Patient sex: M
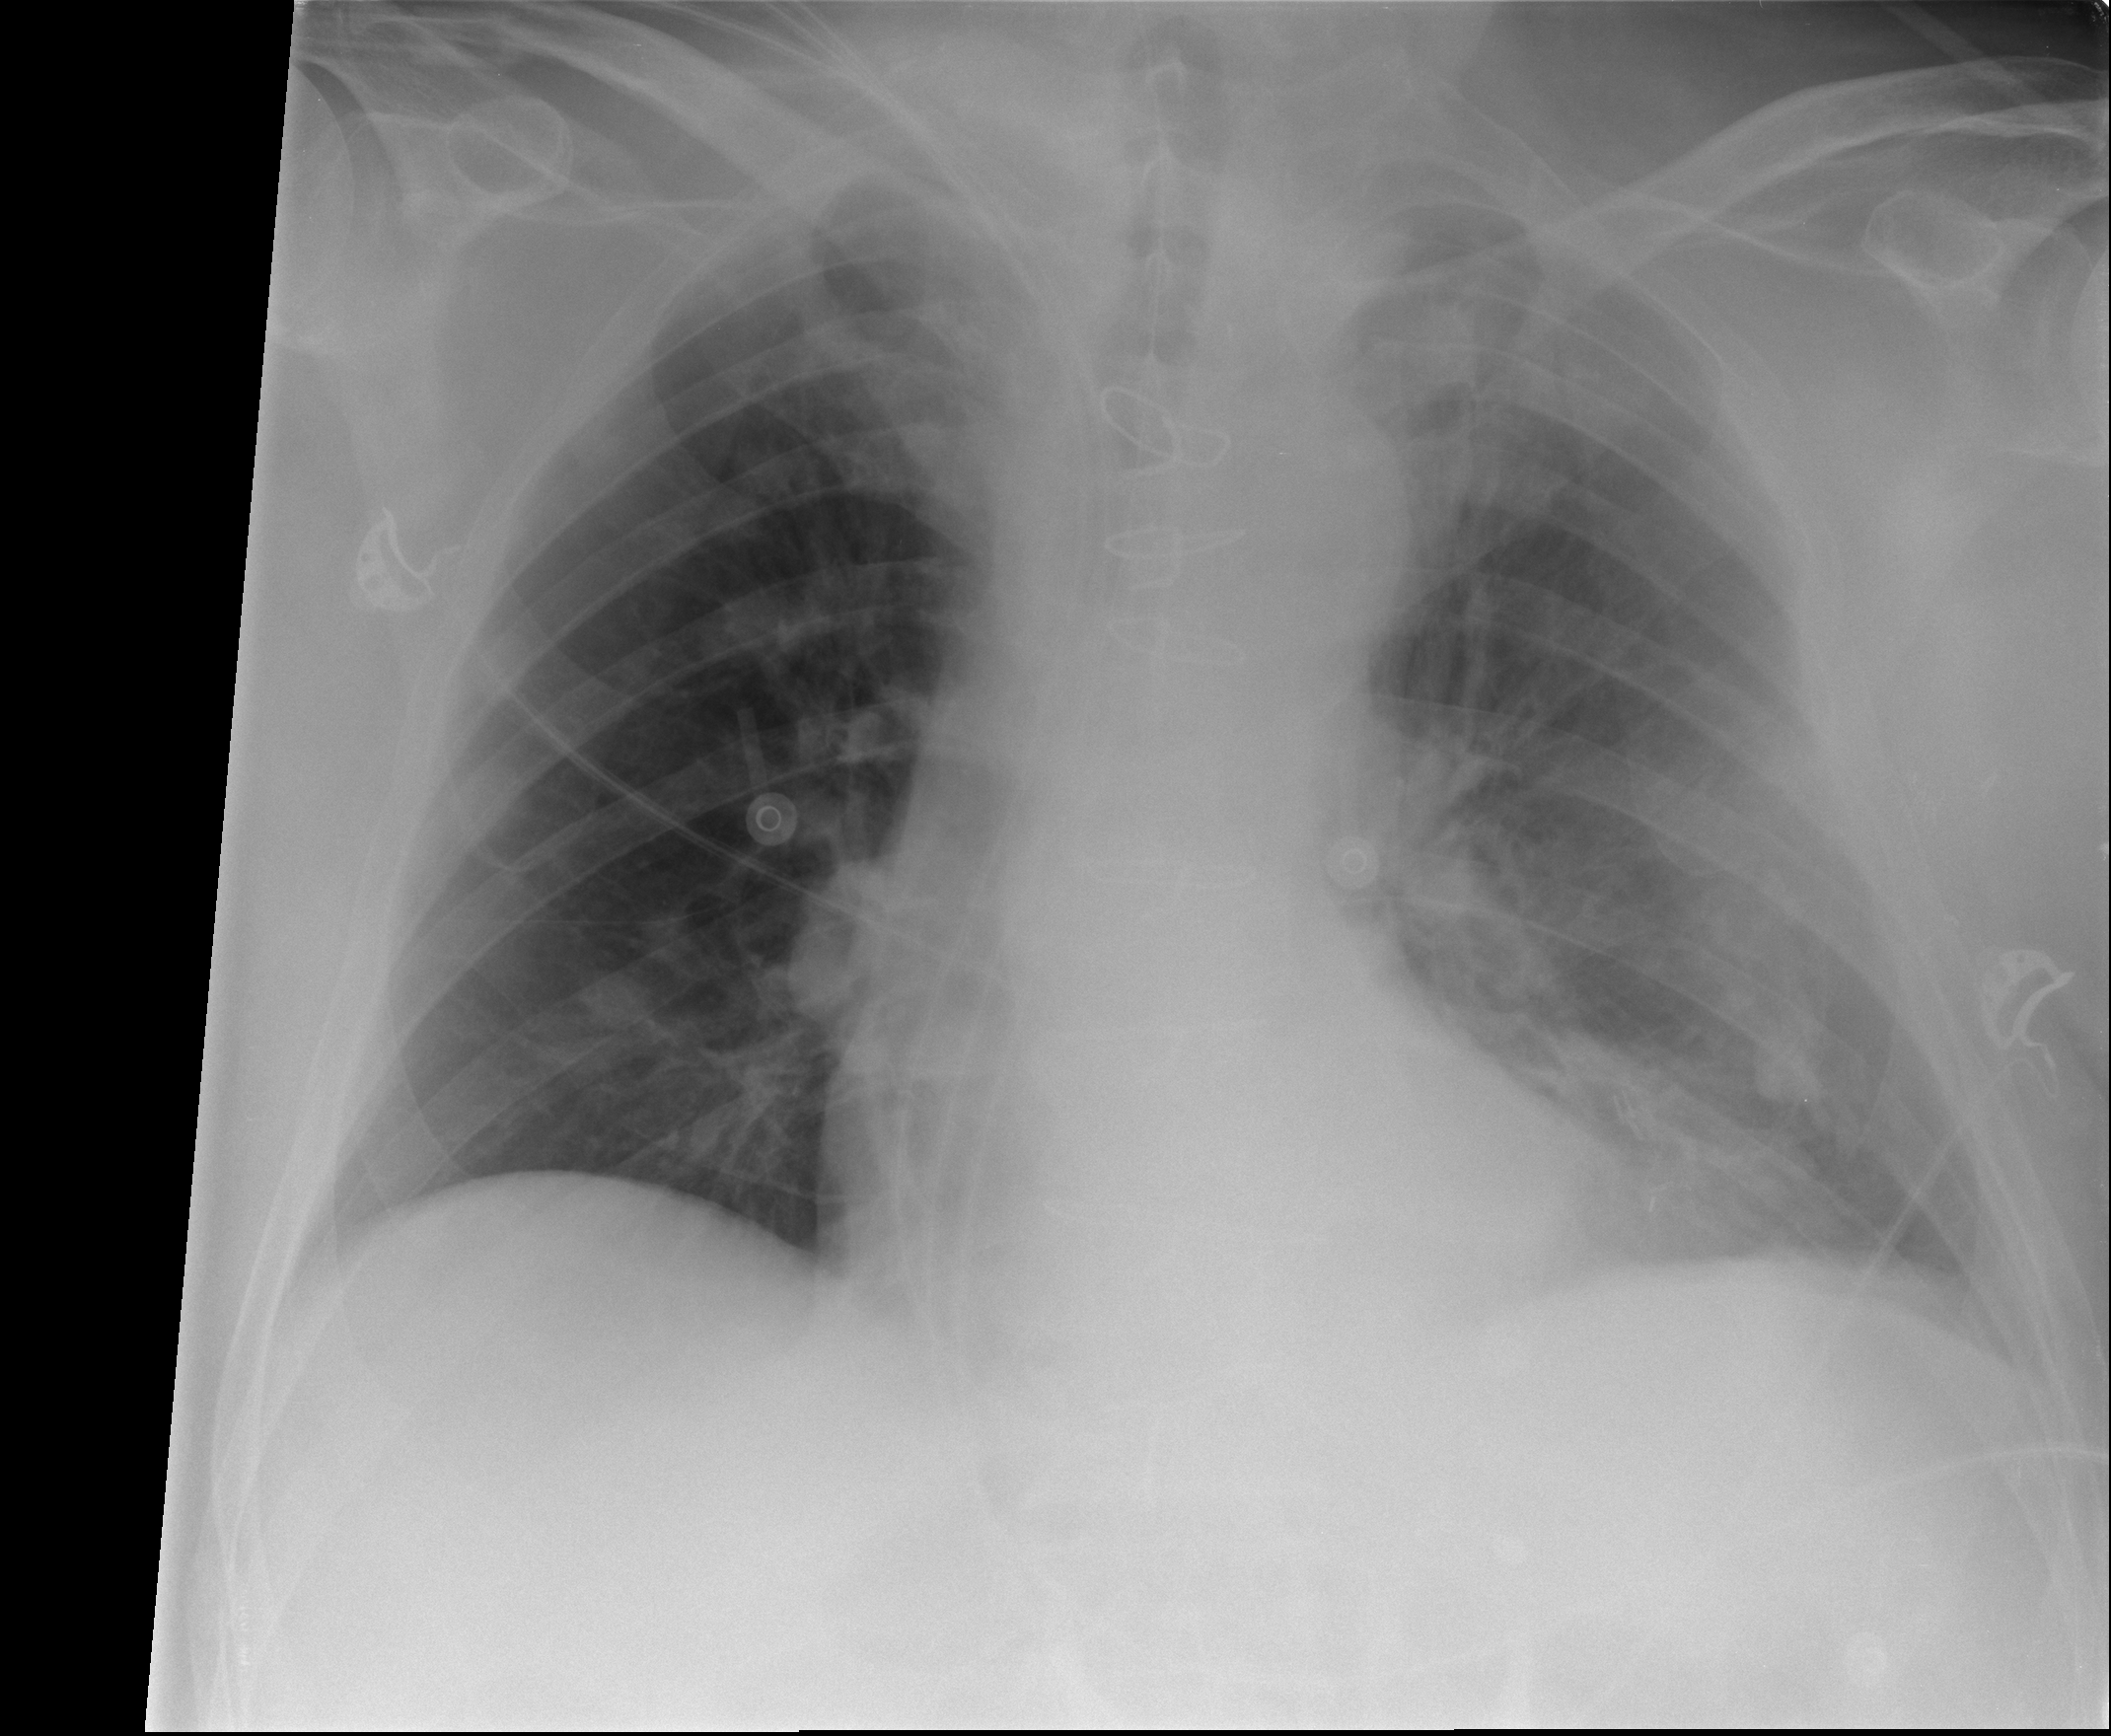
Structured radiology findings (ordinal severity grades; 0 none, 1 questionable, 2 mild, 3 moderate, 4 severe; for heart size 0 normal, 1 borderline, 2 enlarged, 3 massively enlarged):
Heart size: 0
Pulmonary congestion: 0
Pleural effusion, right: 0
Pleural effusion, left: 2
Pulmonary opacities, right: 0
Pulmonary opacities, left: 0
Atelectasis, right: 0
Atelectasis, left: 2